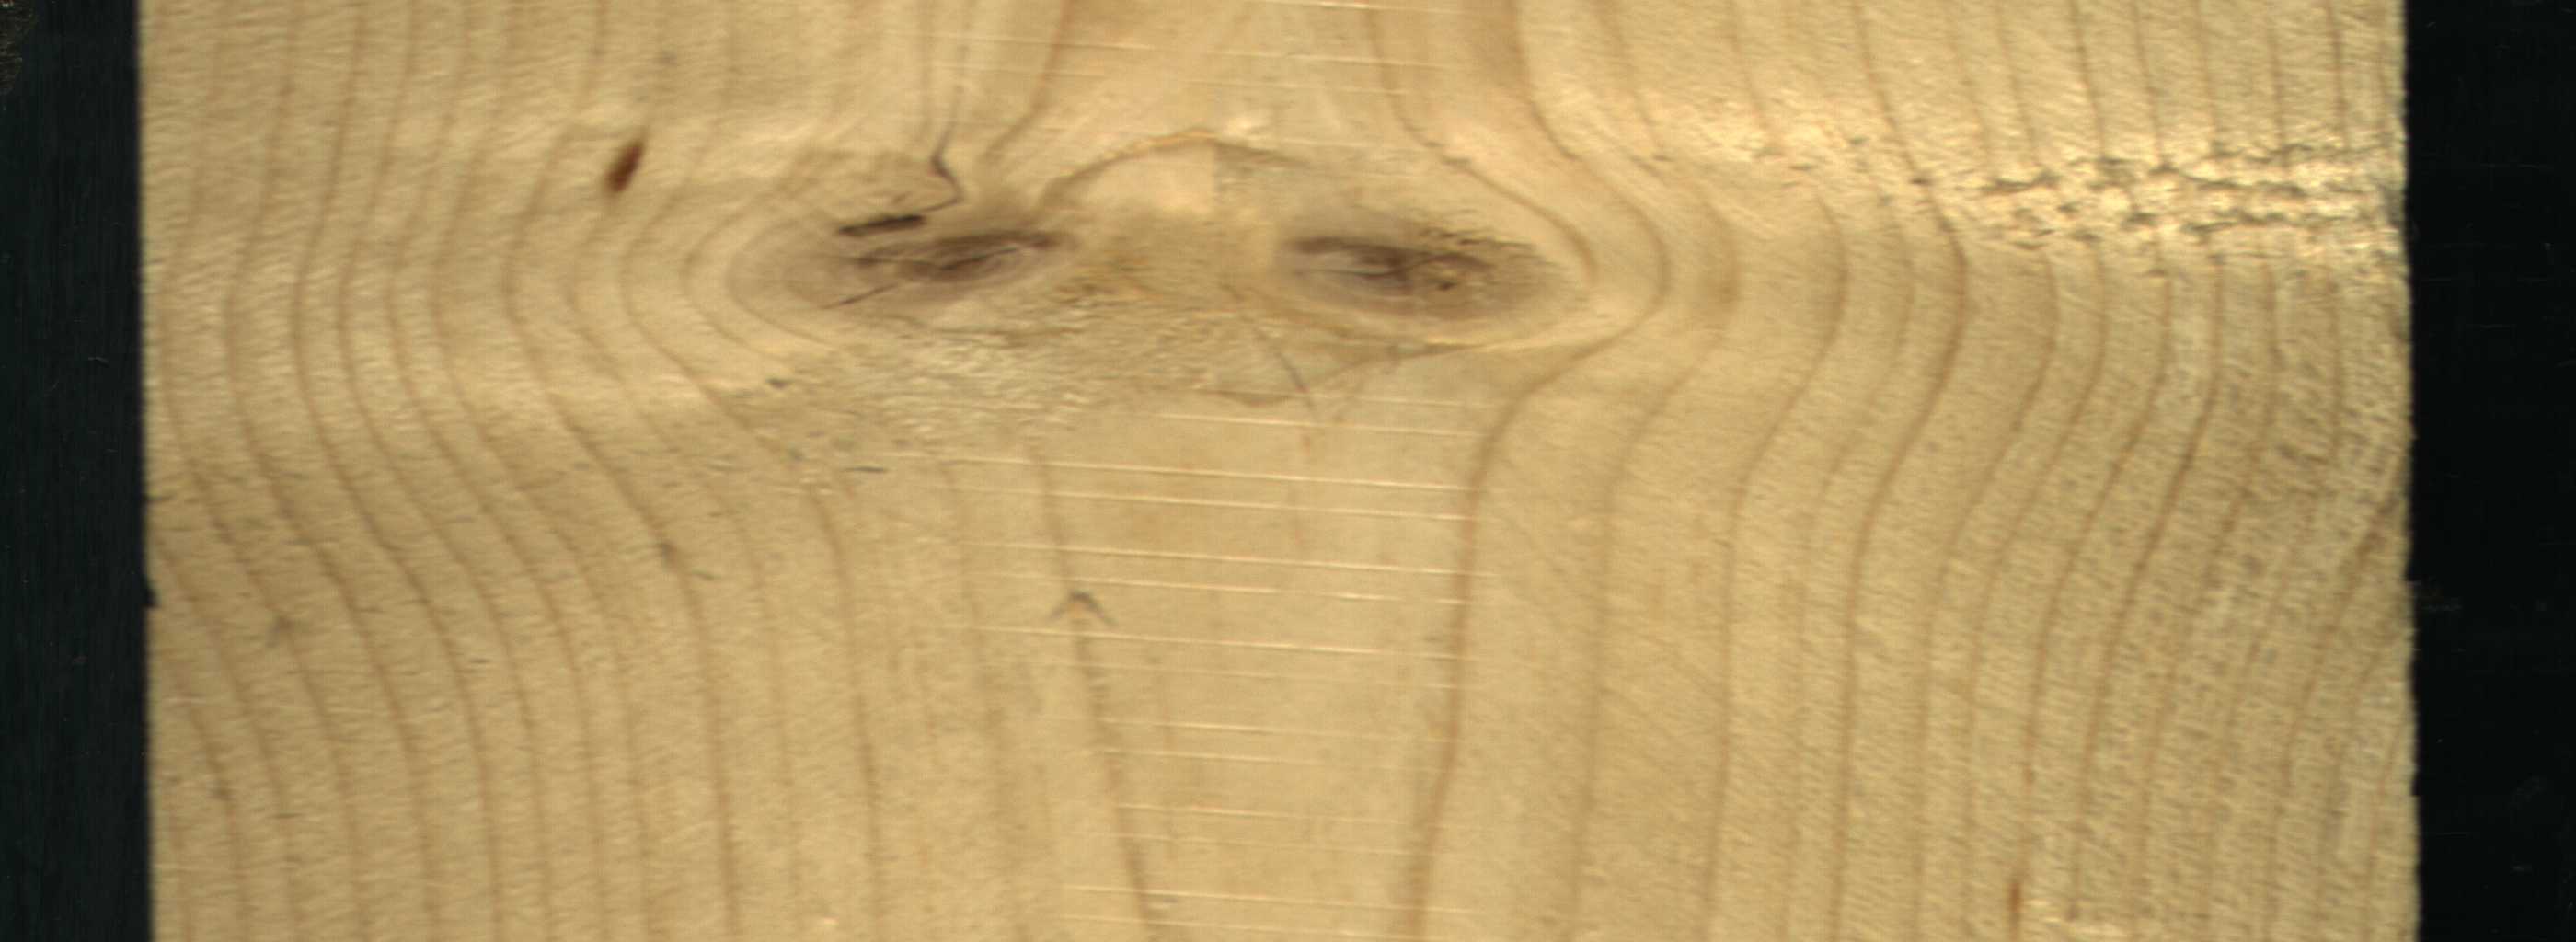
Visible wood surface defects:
resin
knot_with_crack
Live_Knot